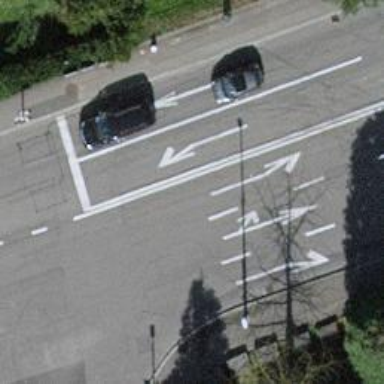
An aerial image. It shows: Secondary road with asphalt surface.